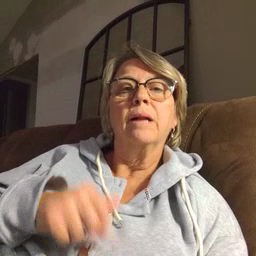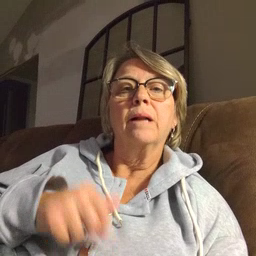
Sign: pen